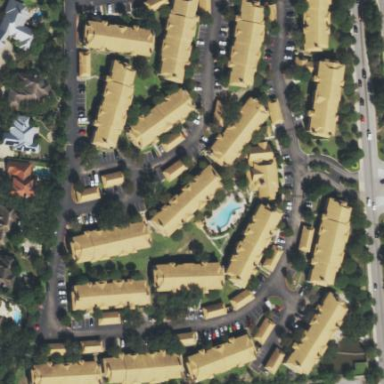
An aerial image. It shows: Residential area with apartments.